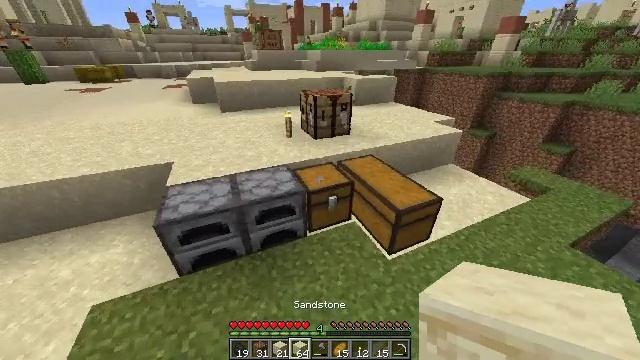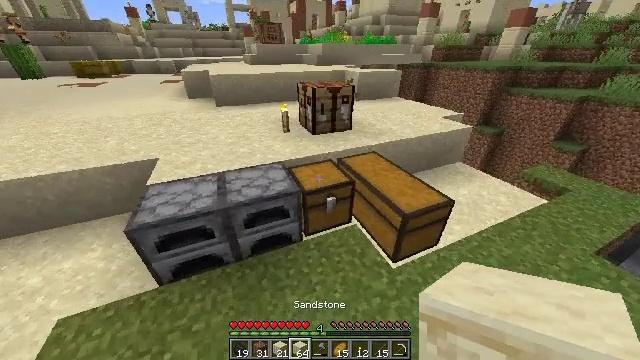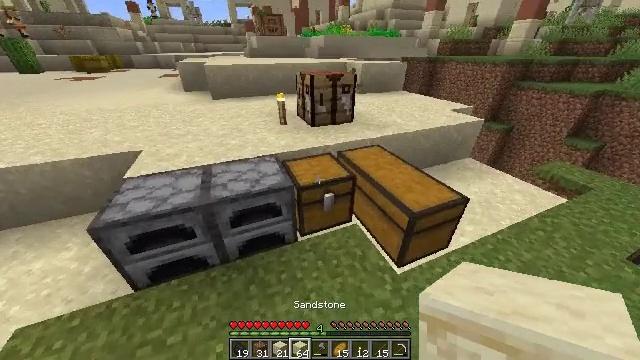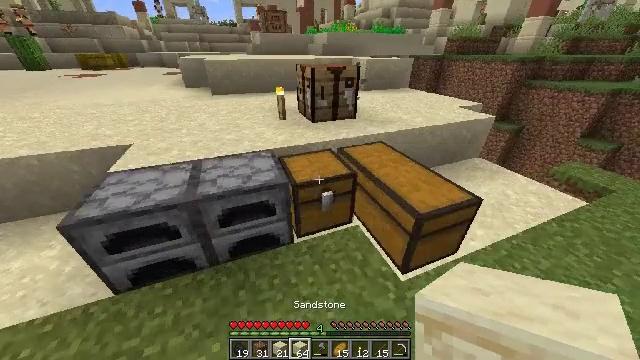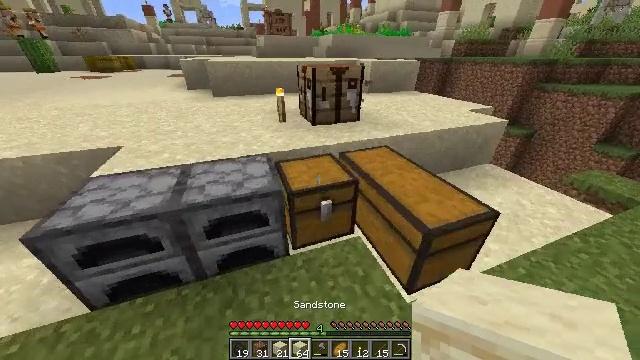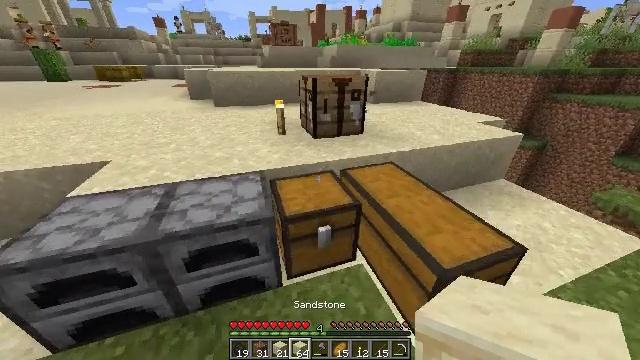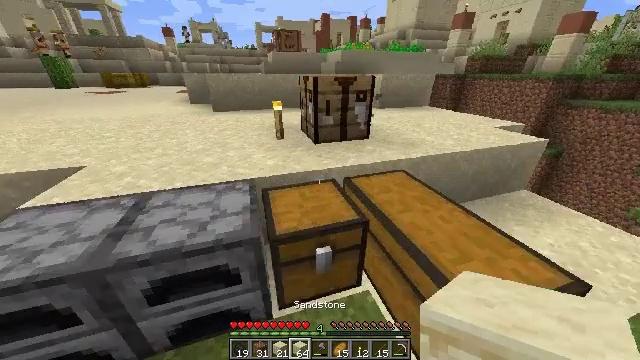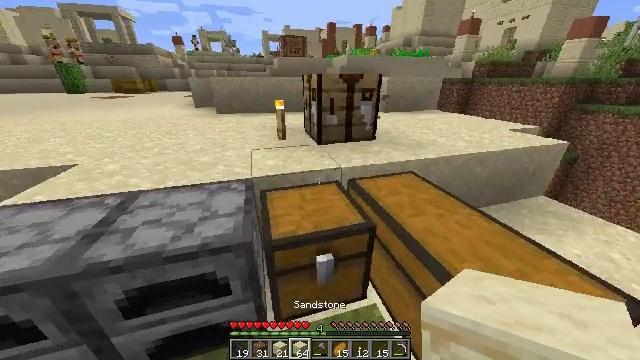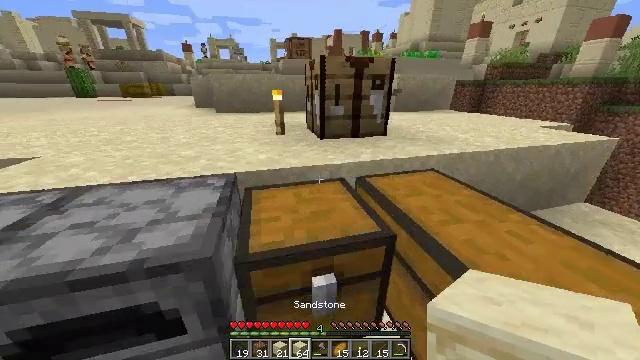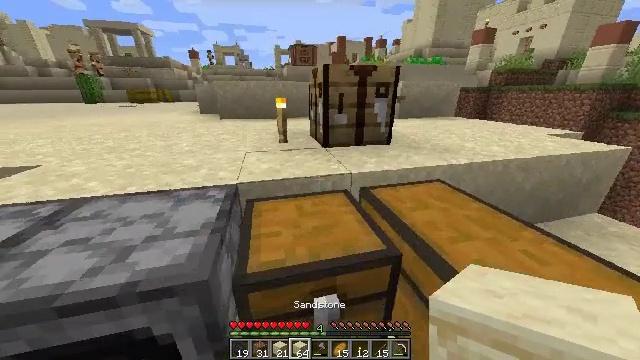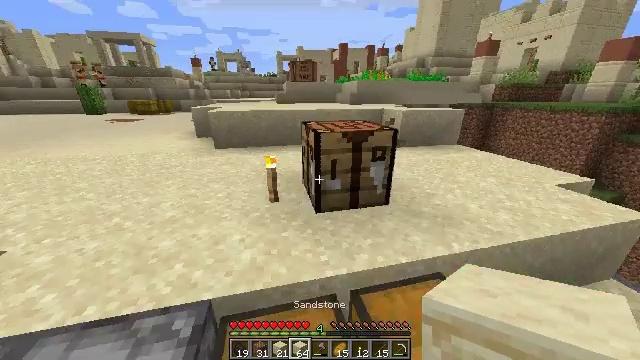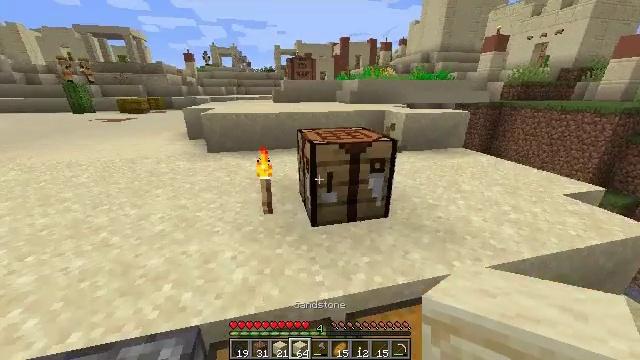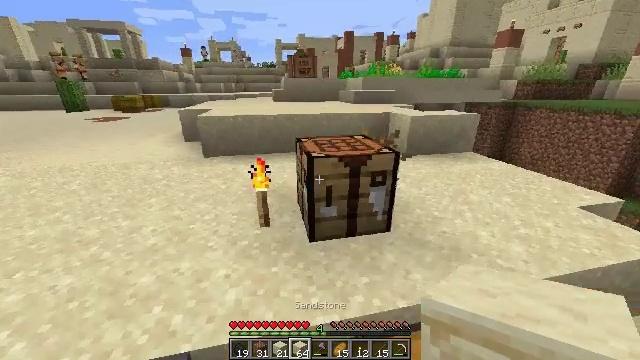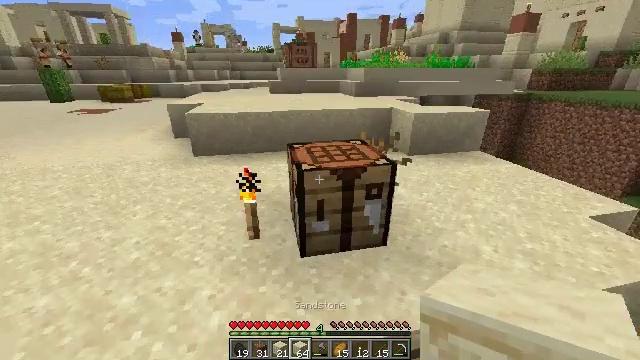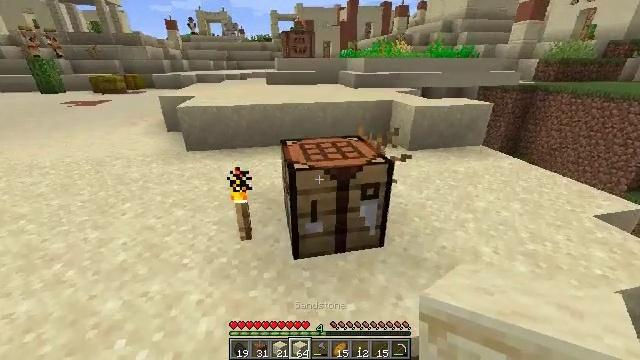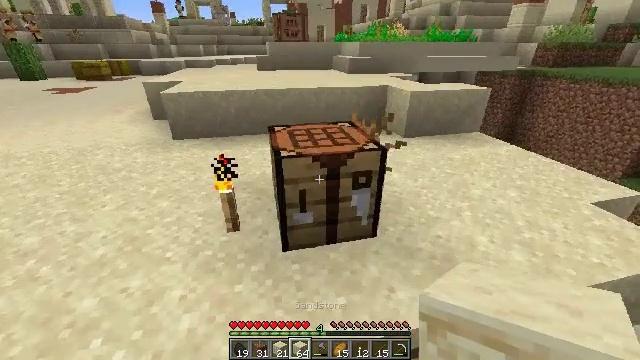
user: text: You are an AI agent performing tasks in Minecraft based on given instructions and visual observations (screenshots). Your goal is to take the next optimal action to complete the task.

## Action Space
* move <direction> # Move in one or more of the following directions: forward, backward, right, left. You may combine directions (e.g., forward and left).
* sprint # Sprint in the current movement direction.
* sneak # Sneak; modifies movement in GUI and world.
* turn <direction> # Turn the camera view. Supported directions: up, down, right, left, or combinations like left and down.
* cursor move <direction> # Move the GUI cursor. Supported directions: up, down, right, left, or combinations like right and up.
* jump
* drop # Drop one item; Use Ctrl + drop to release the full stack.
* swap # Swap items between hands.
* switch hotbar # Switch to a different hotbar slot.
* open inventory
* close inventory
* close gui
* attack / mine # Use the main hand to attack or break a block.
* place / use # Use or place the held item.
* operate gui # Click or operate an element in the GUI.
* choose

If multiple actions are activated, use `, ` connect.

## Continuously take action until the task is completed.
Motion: motion action
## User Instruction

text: Craft cut sandstone in the crafting table.
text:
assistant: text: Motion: move forward and move right
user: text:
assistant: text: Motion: move forward and move right
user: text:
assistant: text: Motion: move forward and move right, turn left
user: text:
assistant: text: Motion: move forward, turn left
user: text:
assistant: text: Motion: move forward, turn left and up
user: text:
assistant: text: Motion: move forward, turn left and up
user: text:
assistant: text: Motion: move forward, turn left and up, jump
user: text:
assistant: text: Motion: move forward, turn left and up, jump
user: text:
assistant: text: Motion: move forward, turn up, jump
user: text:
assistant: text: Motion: move forward, jump
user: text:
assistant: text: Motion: move forward, jump
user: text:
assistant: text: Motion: move forward
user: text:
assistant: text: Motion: move forward, turn down
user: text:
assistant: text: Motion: move forward, turn down
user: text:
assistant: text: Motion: turn right and down
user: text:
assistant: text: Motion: no_op
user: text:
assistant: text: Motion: turn down
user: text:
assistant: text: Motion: turn down
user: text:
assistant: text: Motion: no_op
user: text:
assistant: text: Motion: use / place
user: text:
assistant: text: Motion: use / place
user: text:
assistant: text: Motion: use / place
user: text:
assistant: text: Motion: no_op
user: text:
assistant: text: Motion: no_op
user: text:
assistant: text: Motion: open gui
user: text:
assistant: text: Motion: no_op
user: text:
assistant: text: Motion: no_op
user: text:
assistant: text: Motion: no_op
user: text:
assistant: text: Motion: no_op
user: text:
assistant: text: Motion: no_op